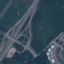
Land use / land cover class: Highway